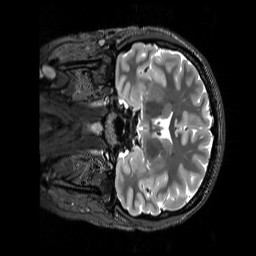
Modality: T2w
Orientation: coronal
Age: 24
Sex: female
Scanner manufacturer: siemens
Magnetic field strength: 3 T
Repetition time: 3.2 s
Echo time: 0.728 s